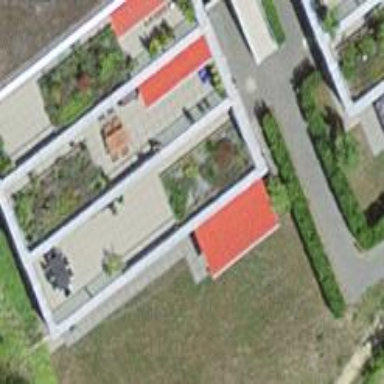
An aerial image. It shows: Image showing building with apartments.